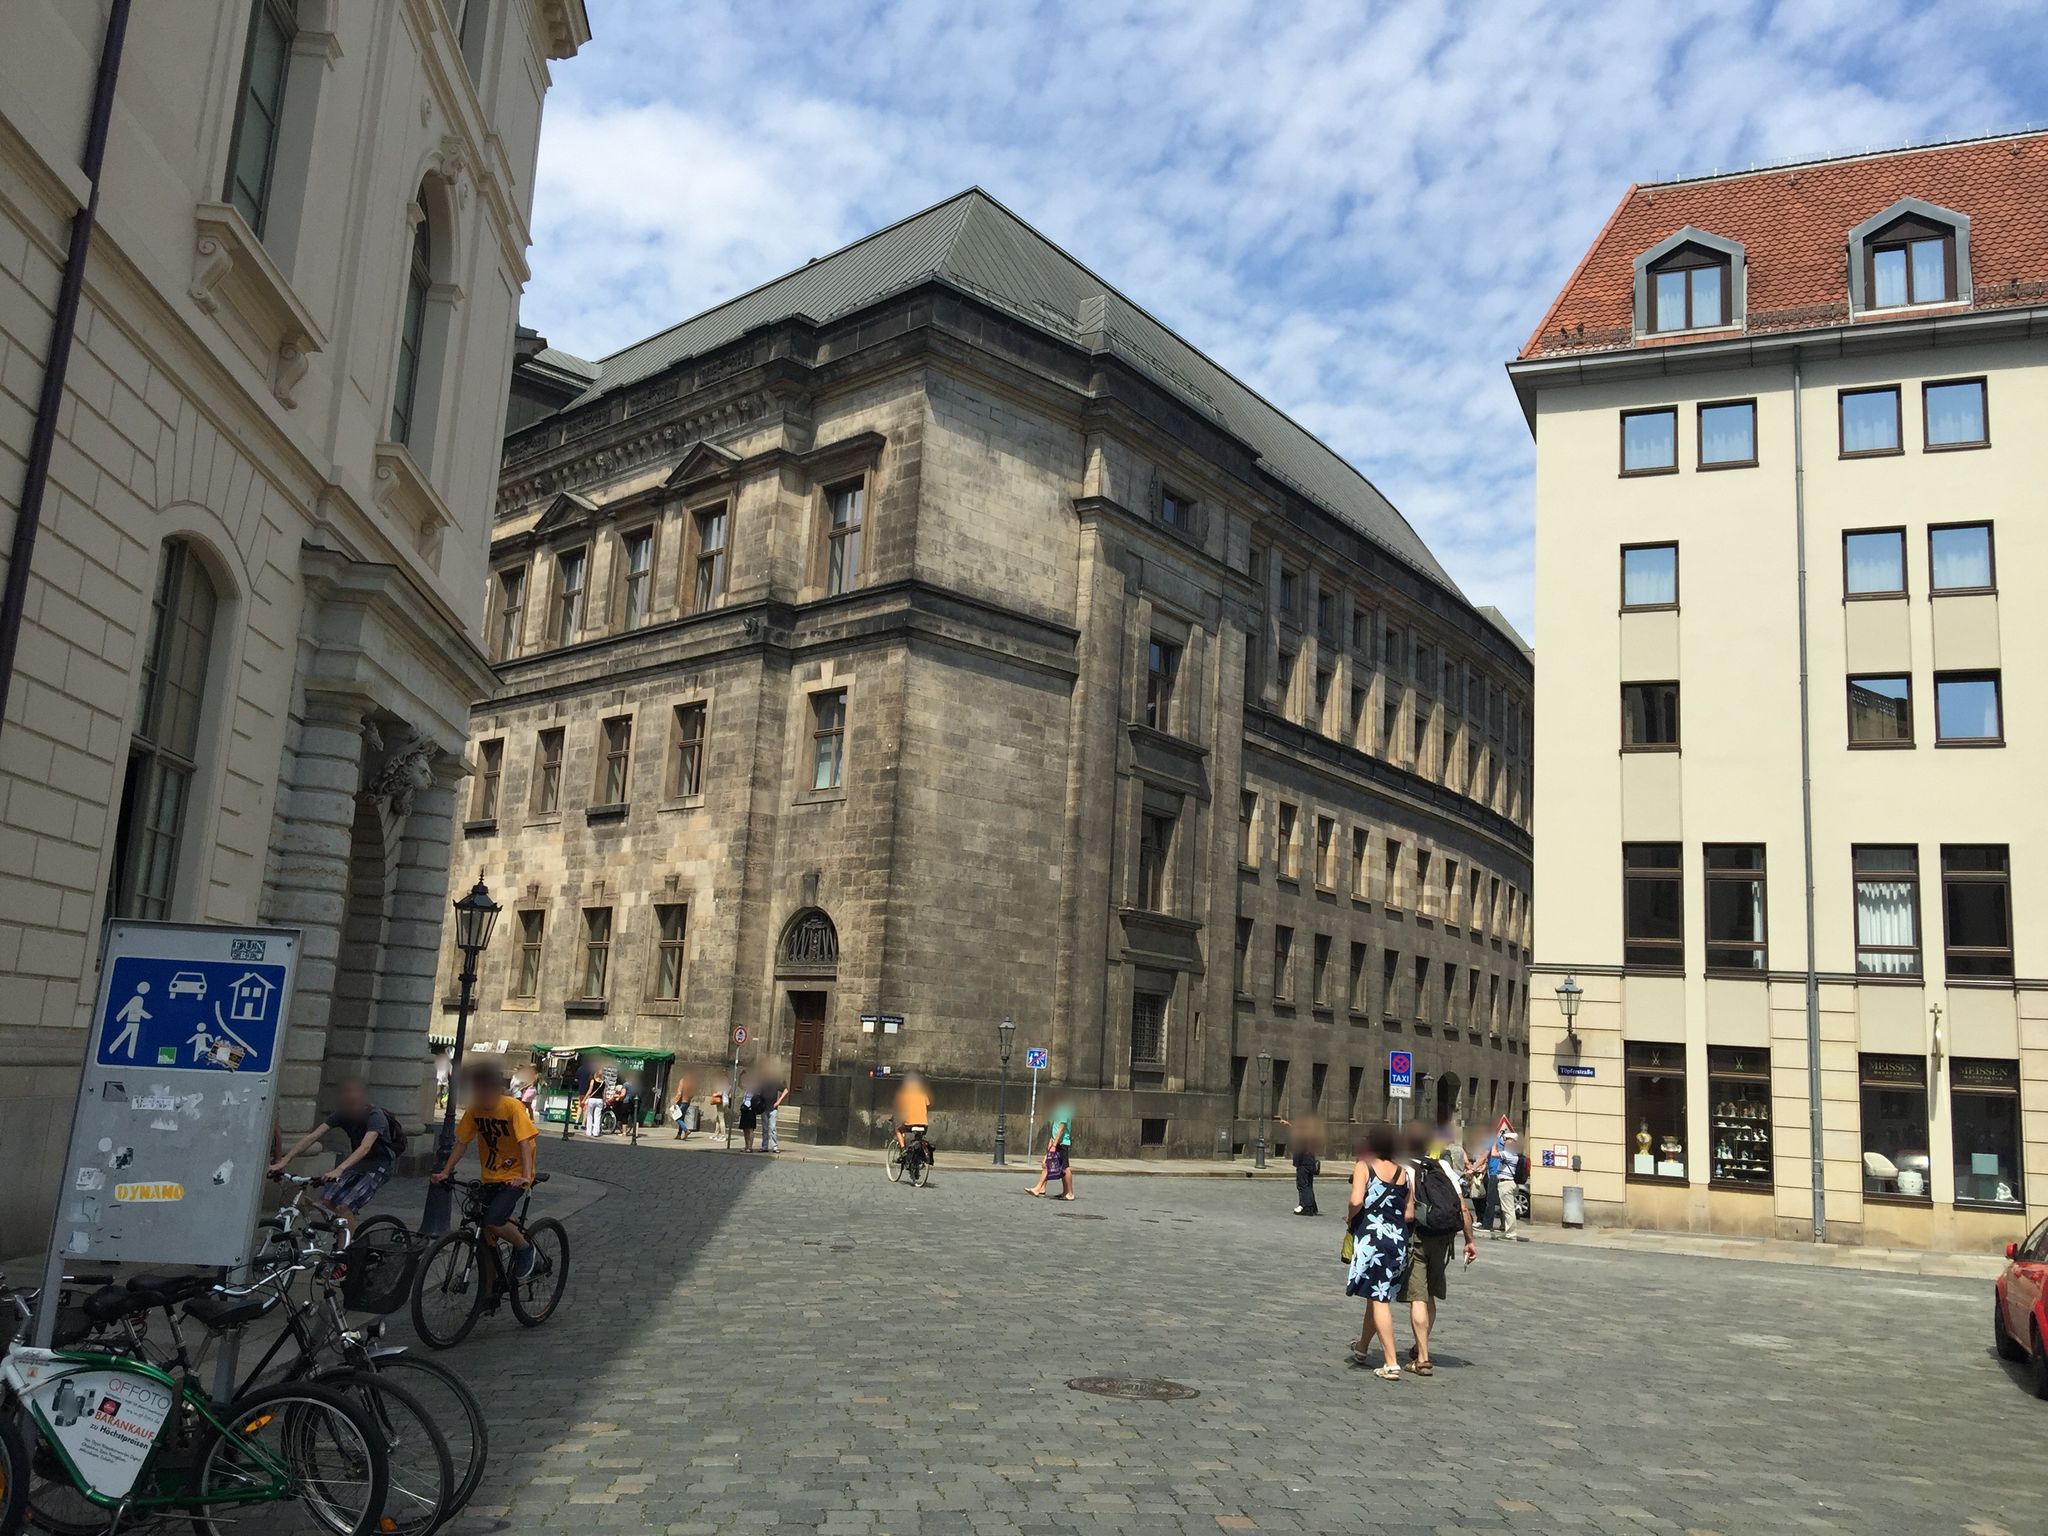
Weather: clear
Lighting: day
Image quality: good
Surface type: walking surface
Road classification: corridor, pedestrian
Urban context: urban centre
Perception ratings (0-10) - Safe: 2.99, Lively: 8.3, Beautiful: 7.35, Boring: 4.58, Depressing: 5.29, Wealthy: 9.12